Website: apple
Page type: customer-info-address
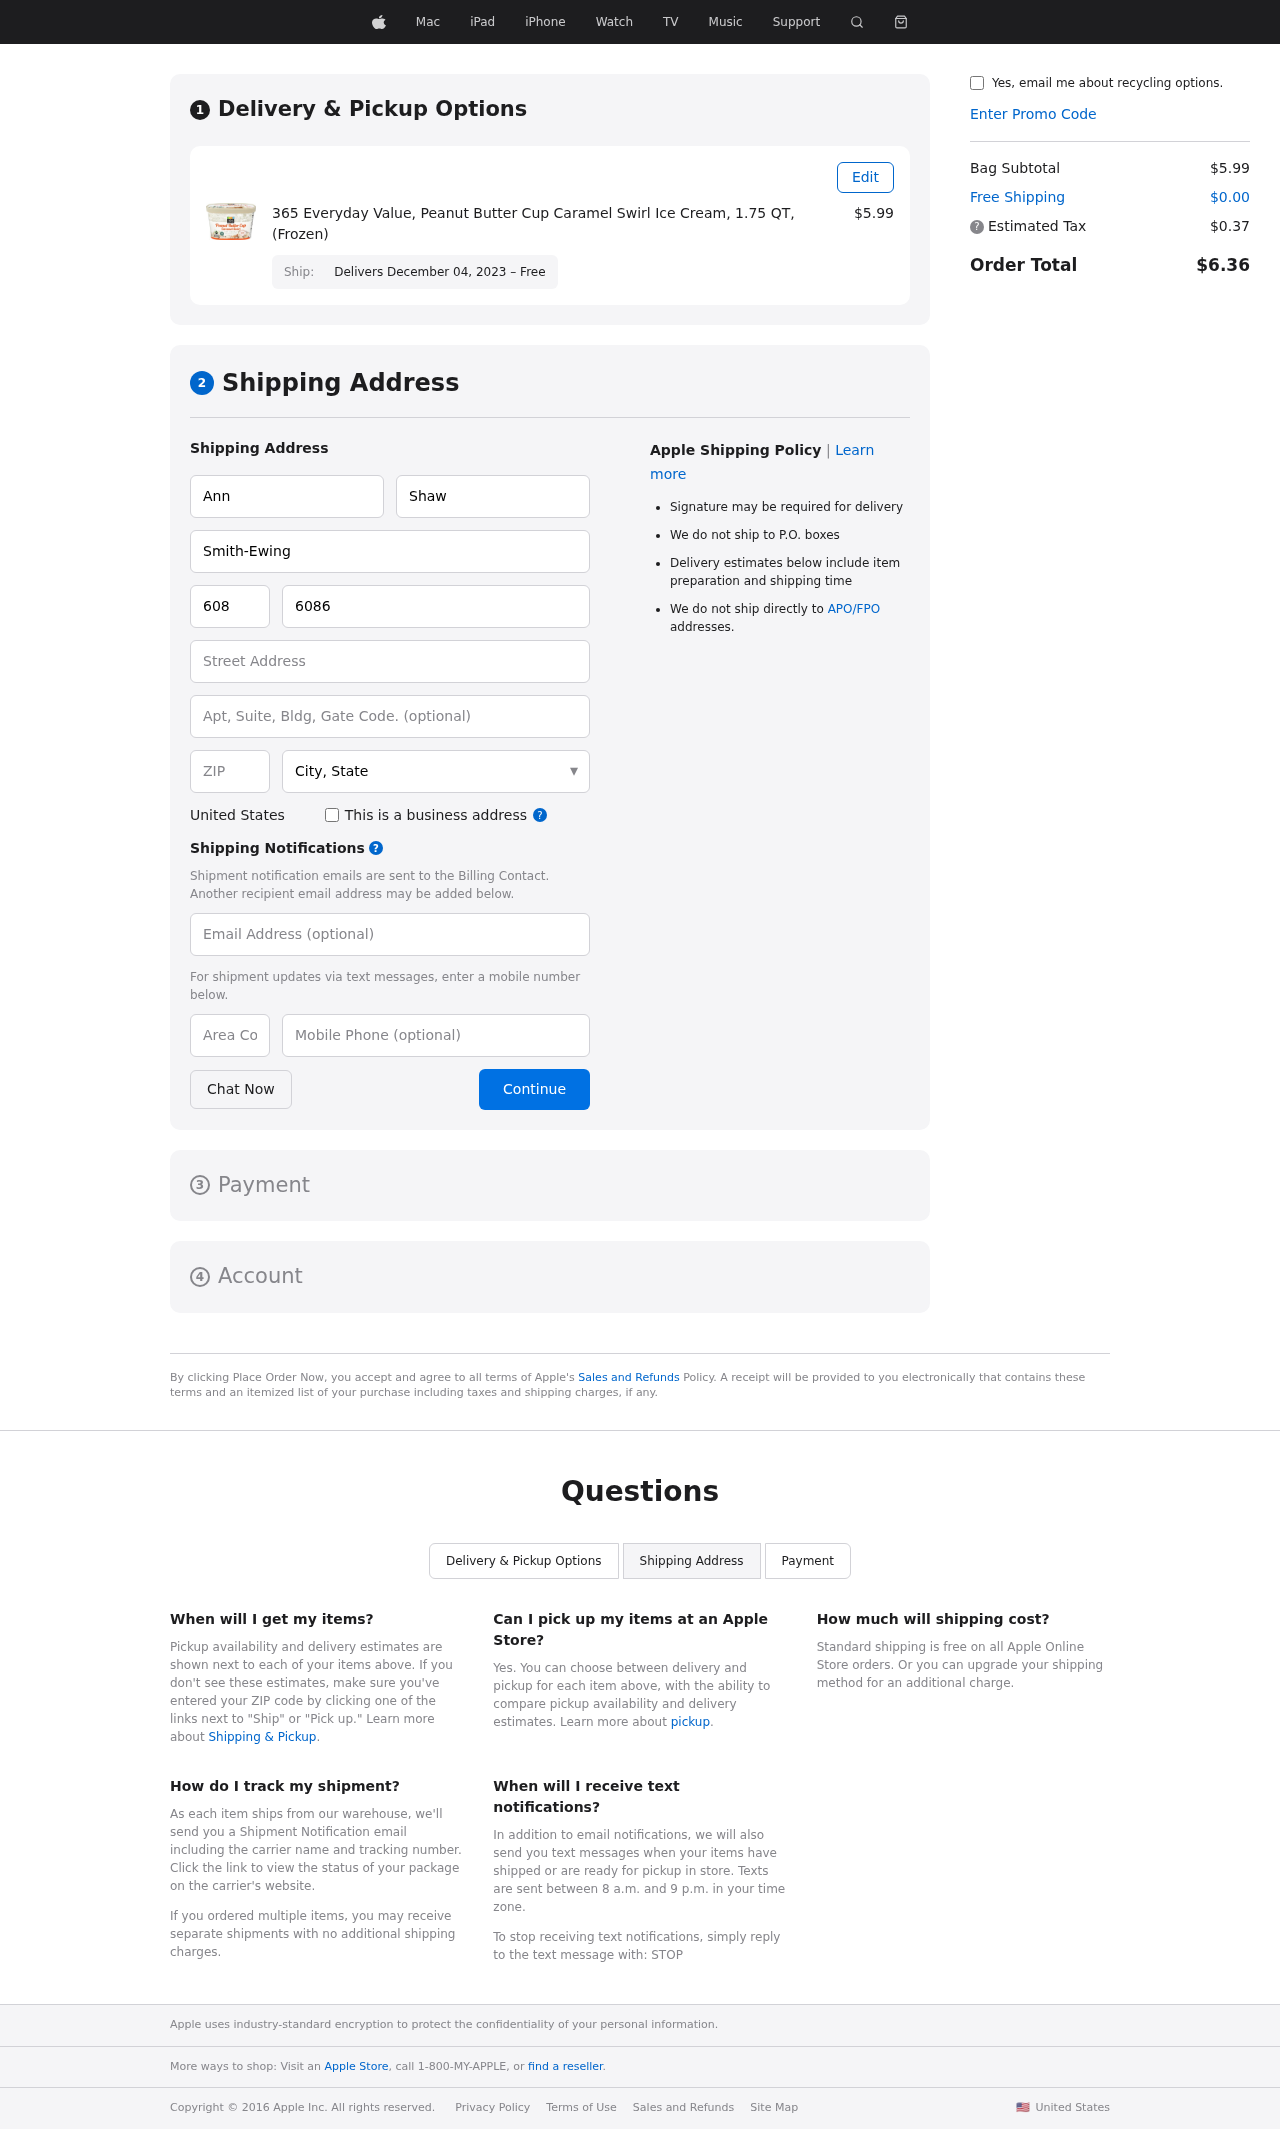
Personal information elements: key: PII_CITY_STATE
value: Williamsport, MO
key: PII_COMPANY
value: Smith-Ewing
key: PII_COUNTRY
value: United States
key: PII_EMAIL
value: ann.shaw@hotmail.com
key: PII_FIRSTNAME
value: Ann
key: PII_LASTNAME
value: Shaw
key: PII_PHONE
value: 6086707744
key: PII_PHONE_ALT
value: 9205755074
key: PII_PHONE_ALT_AREA
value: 920
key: PII_PHONE_AREA
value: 608
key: PII_POSTCODE
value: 04948
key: PII_STREET
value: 51010 Tonya Harbor Suite 227
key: PII_STREET2
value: Apt. 046
Product elements: key: PRODUCT1_NAME
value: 365 Everyday Value, Peanut Butter Cup Caramel Swirl Ice Cream, 1.75 QT, (Frozen)
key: PRODUCT1_PRICE
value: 5.99
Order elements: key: ORDER_DELIVERY_DATE
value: Delivers December 04, 2023 – Free
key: ORDER_SUBTOTAL
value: $5.99
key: ORDER_SHIPPING_COST
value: $0.00
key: ORDER_TAX
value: $0.37
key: ORDER_TOTAL
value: $6.36